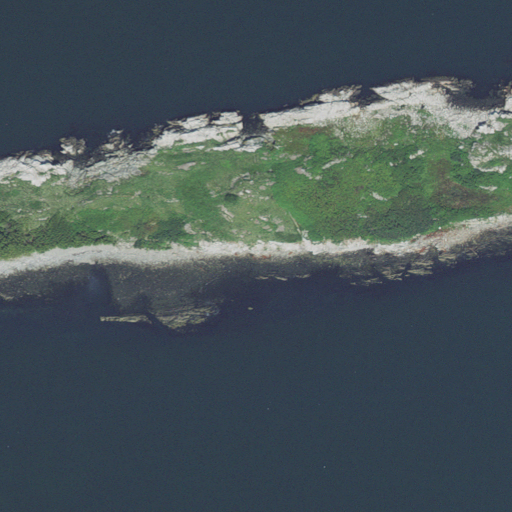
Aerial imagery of island in Massachusetts named Middle Brewster Island containing open water, grassland, herbaceous wetlands, barren land, evergreen forest, and deciduous forest